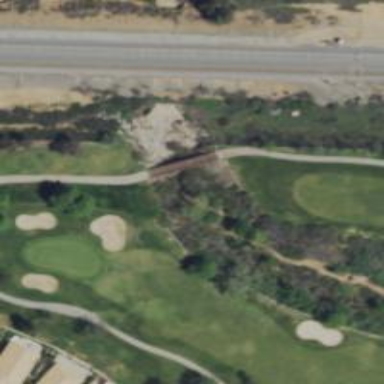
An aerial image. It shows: Service road on bridge for golf carts.